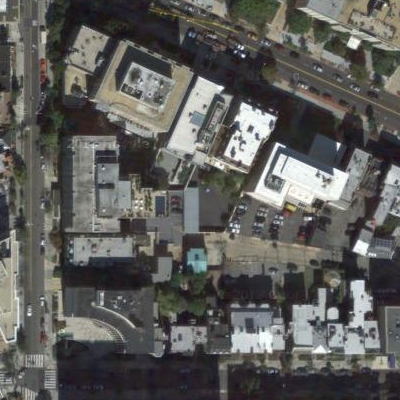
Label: cIndustry